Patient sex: M
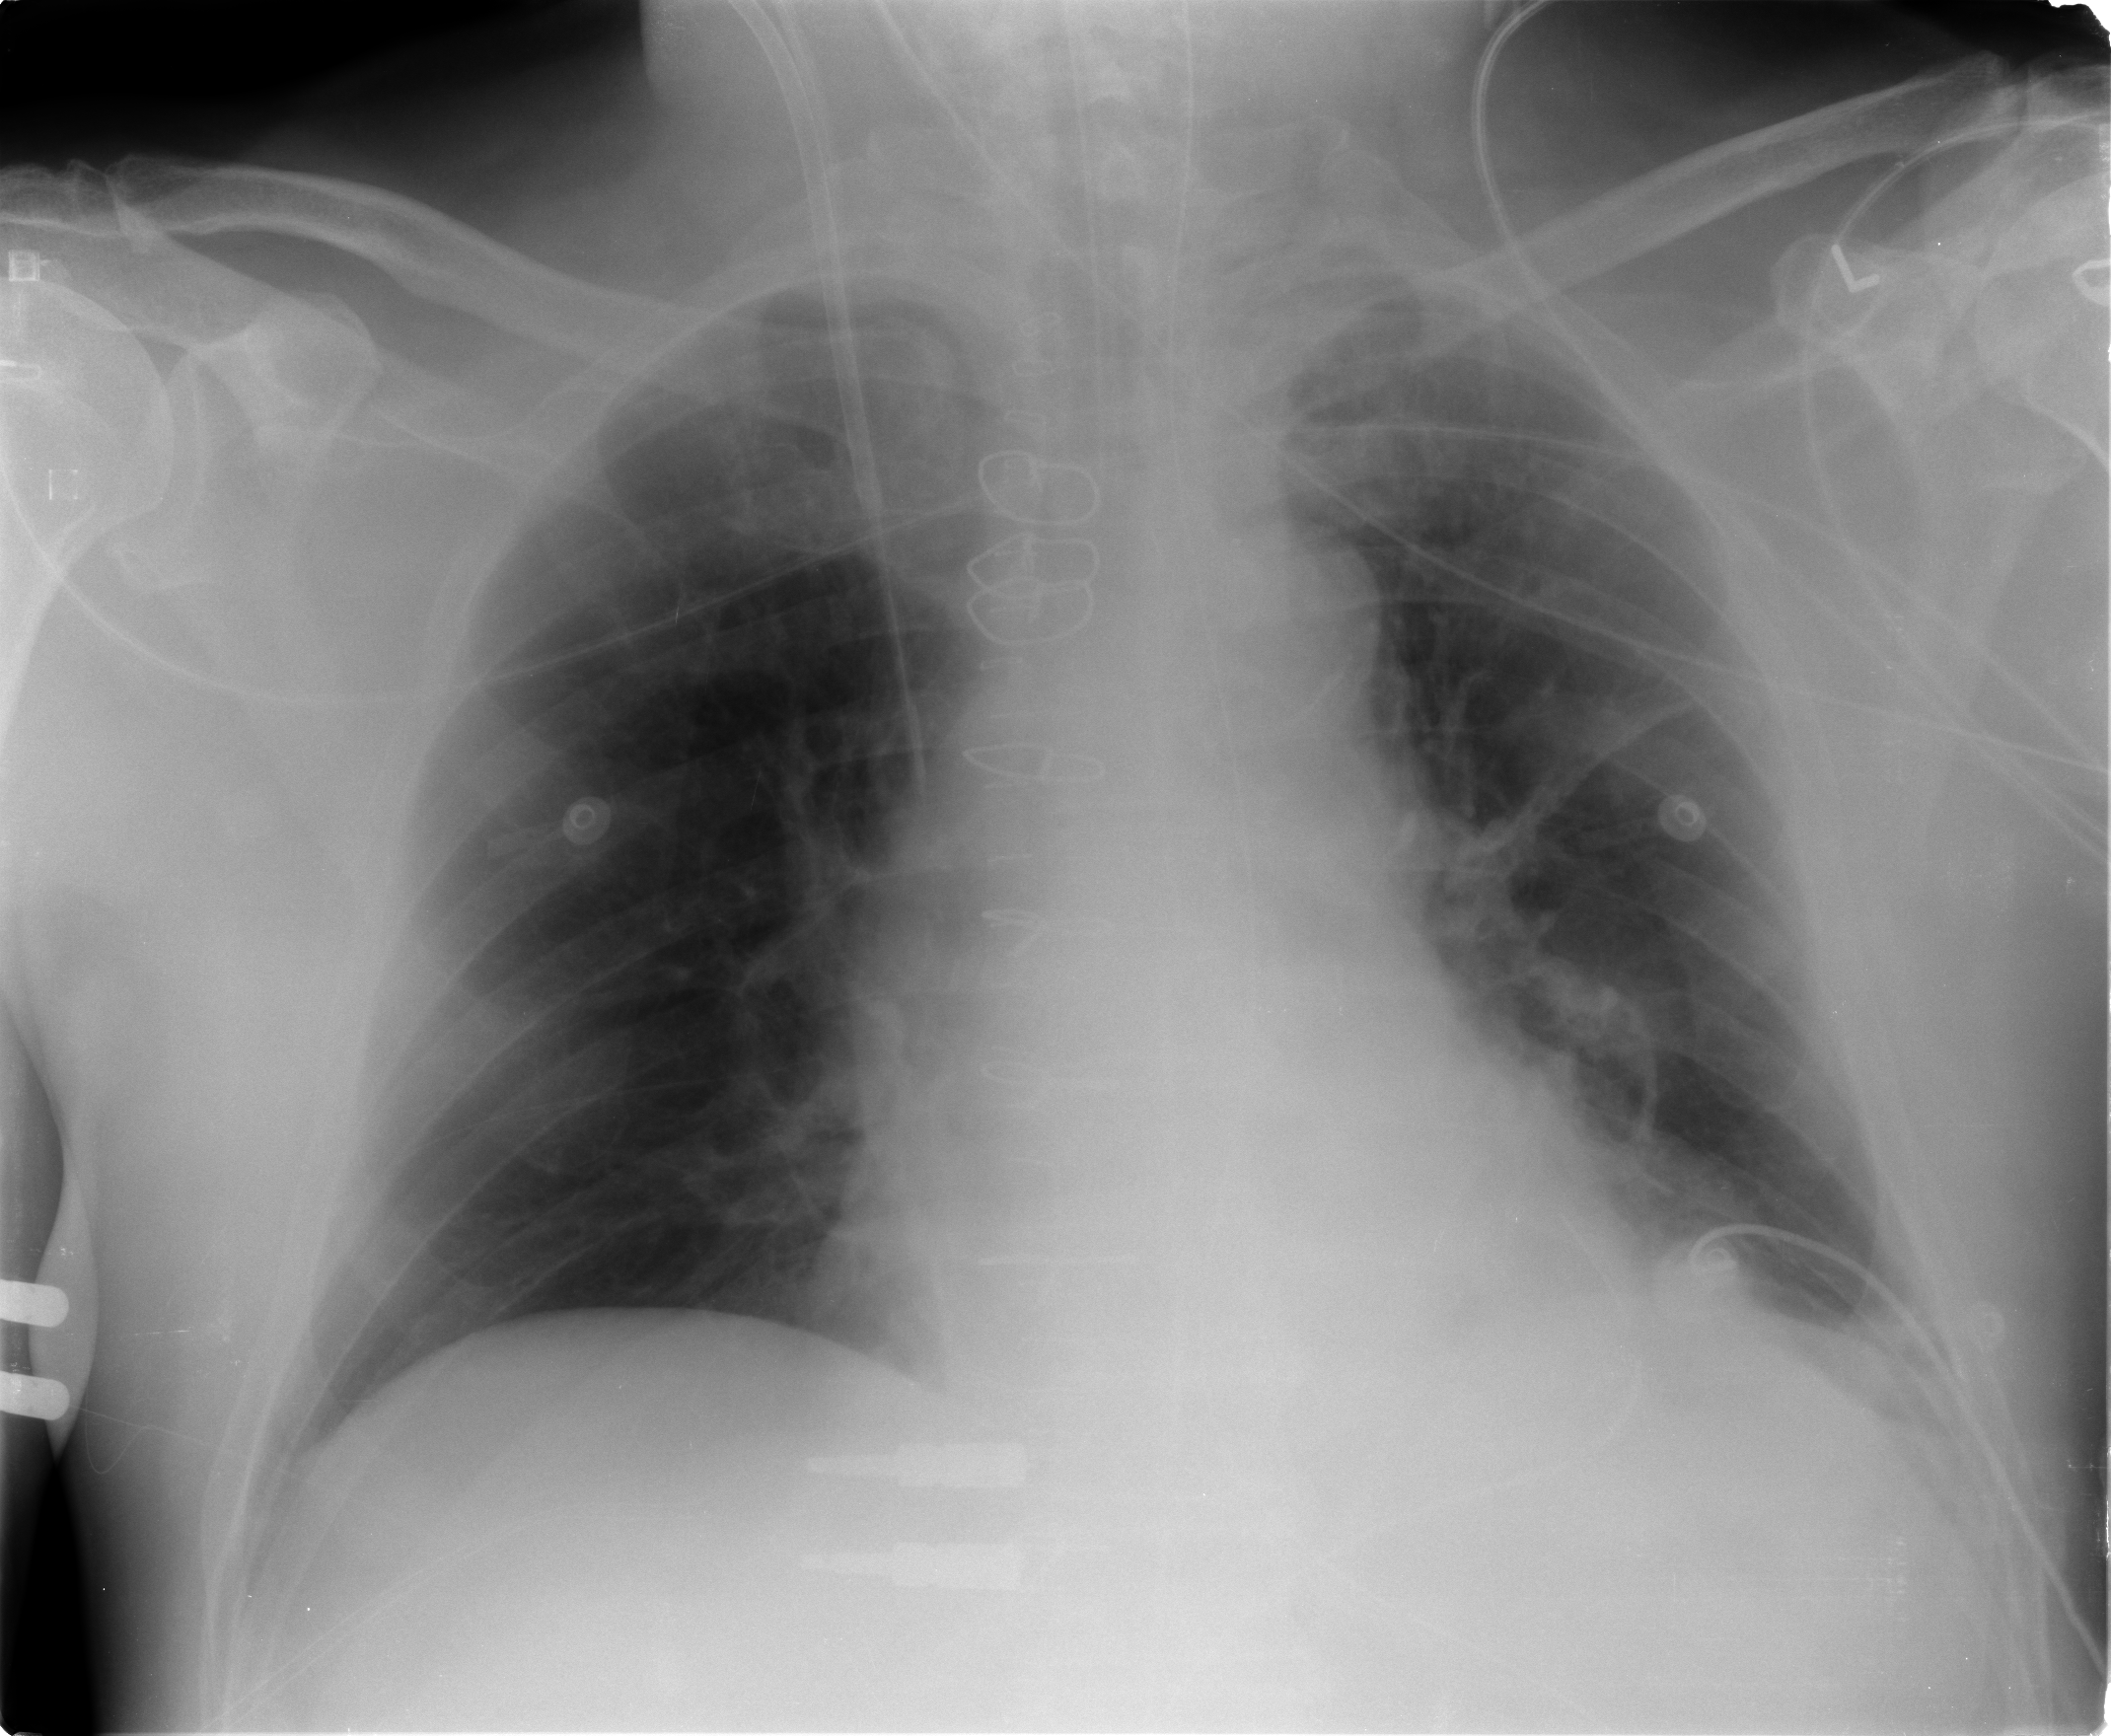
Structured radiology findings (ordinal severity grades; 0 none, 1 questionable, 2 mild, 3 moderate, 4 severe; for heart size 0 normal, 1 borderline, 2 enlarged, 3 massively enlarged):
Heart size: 1
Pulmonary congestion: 1
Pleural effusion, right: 0
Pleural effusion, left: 1
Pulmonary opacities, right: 0
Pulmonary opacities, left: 0
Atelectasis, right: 0
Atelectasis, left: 1